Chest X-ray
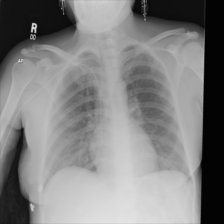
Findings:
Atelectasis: negative
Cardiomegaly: negative
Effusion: negative
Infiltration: negative
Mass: negative
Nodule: negative
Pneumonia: negative
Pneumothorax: negative
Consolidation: negative
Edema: negative
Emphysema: negative
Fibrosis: negative
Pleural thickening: negative
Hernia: negative